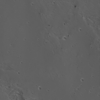
Label: not_dusty